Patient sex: M
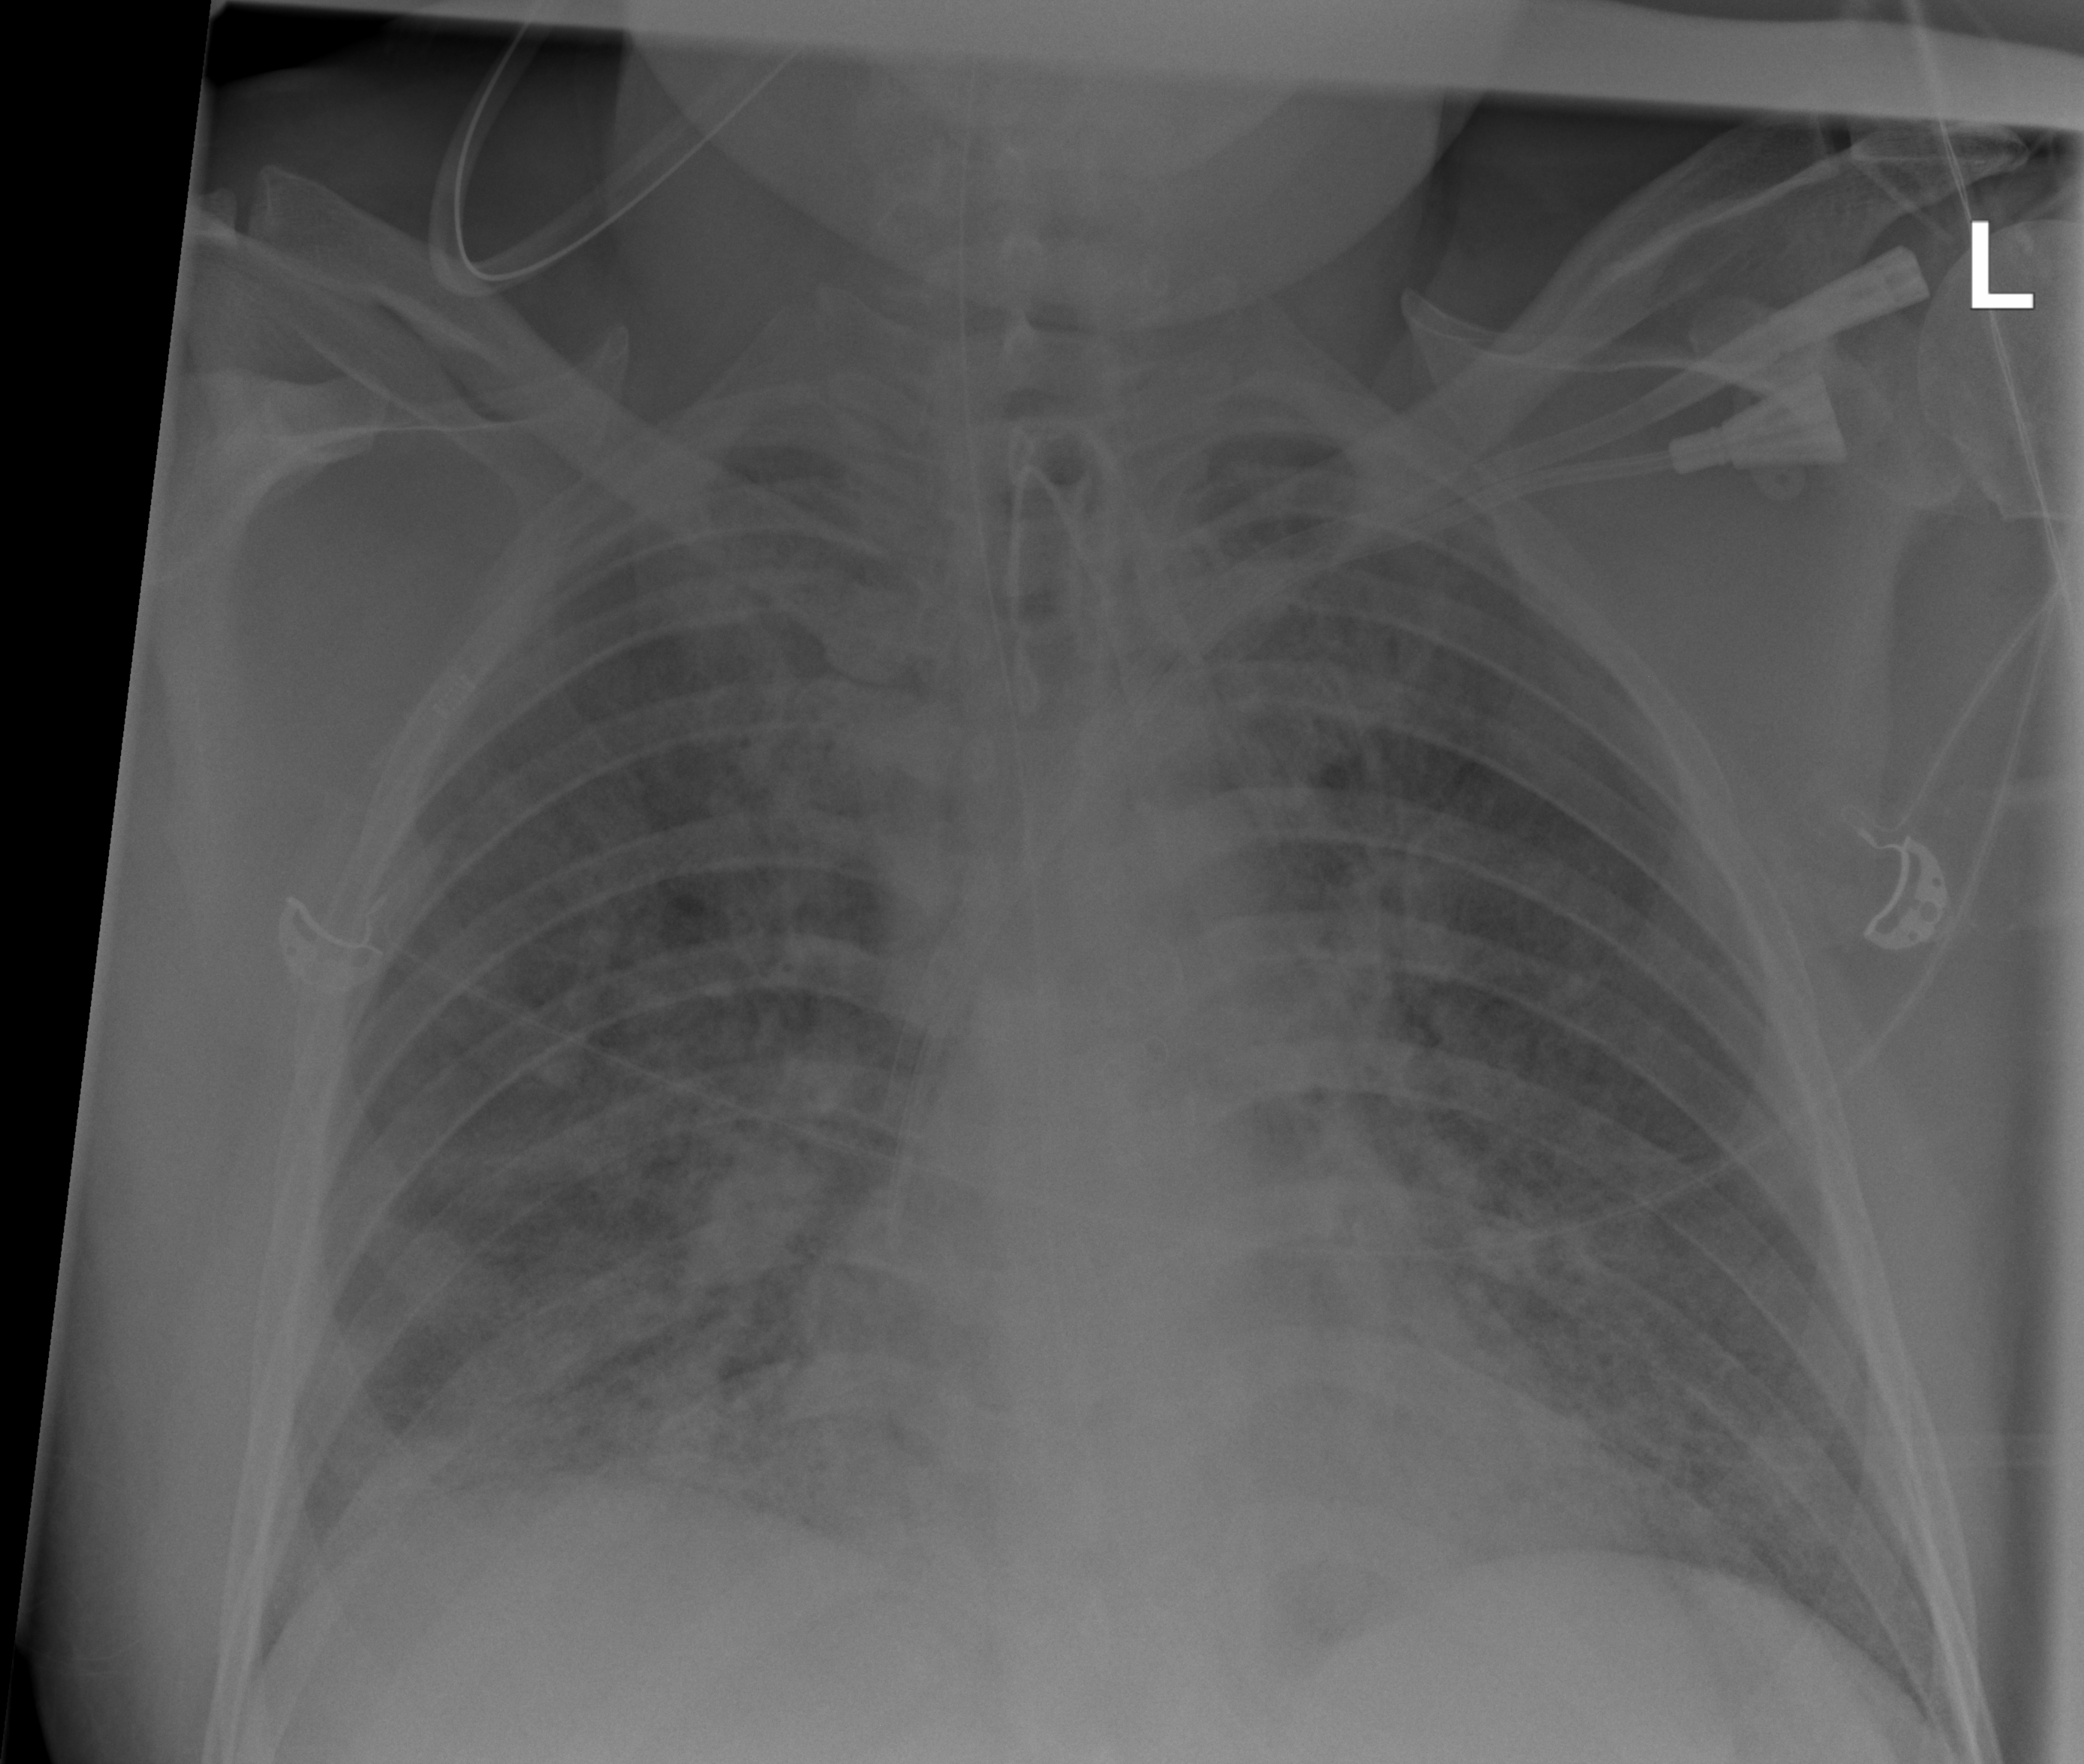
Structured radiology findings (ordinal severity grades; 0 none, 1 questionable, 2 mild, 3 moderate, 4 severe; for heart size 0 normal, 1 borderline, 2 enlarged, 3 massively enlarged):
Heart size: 0
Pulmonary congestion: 0
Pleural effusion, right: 0
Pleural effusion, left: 0
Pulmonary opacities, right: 4
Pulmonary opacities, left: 4
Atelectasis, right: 3
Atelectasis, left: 3